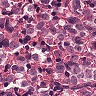
Metastatic tissue present: yes